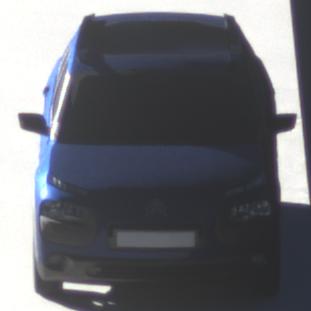
Make: Citroen
Model: C4 Cactus PureTech 75
Detailed model: C4 Cactus
Model produced from: 2014/09
Model produced until: 2015/03
Doors: 5
Color: blue
Road condition: dry road
Daytime: sunrise or sunset
Contrast: medium contrast